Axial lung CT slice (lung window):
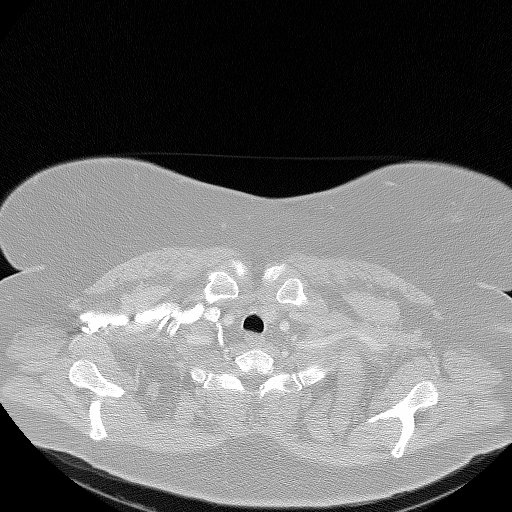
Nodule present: no